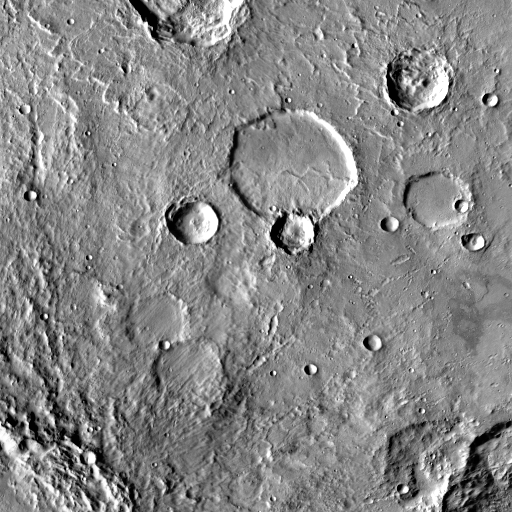
Crater classes present: Background, Other, Layered, Buried, Secondary